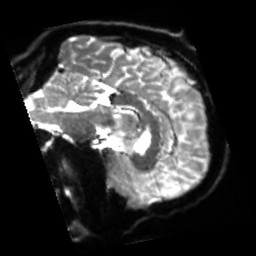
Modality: sbref
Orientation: sagittal
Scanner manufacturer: siemens
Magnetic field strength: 3 T
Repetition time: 4 s
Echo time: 0.0594 s